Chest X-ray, PA view. Patient: 32 years old, sex F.
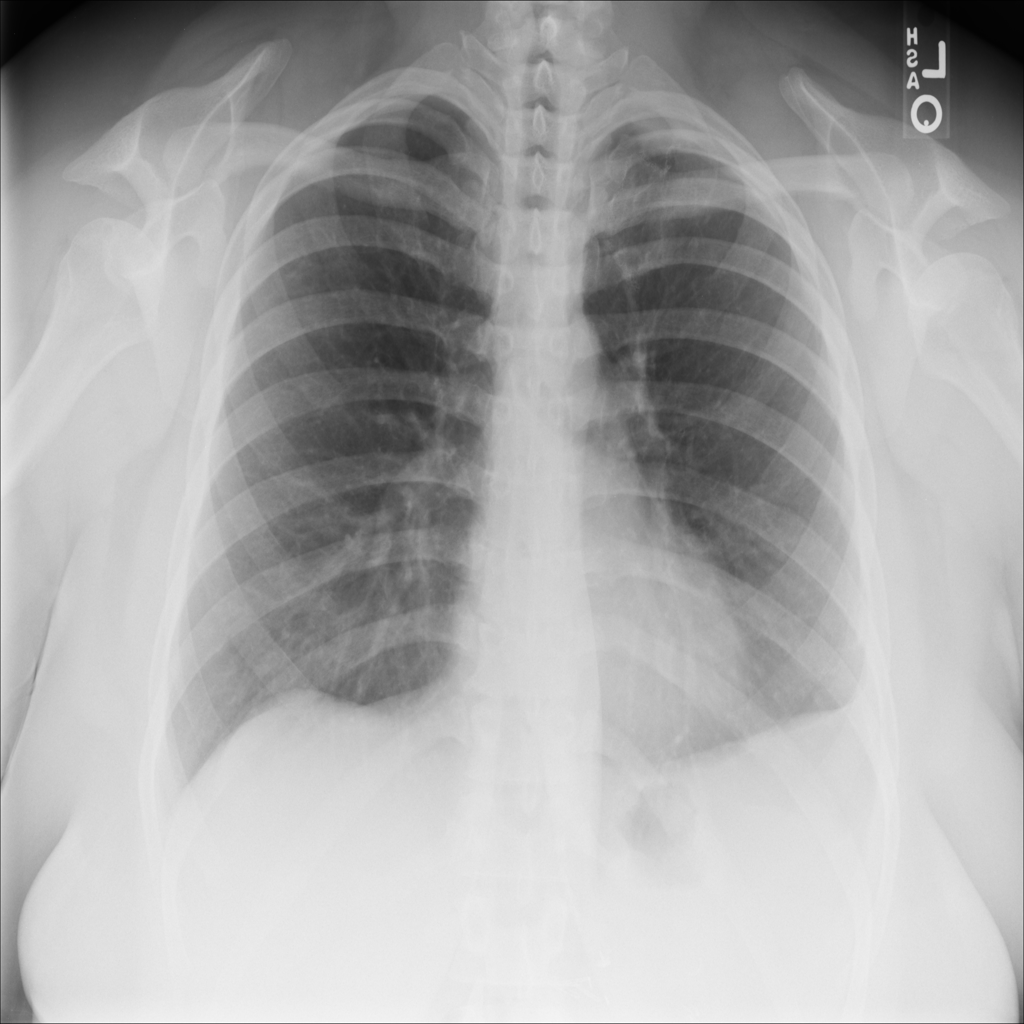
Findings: No Finding